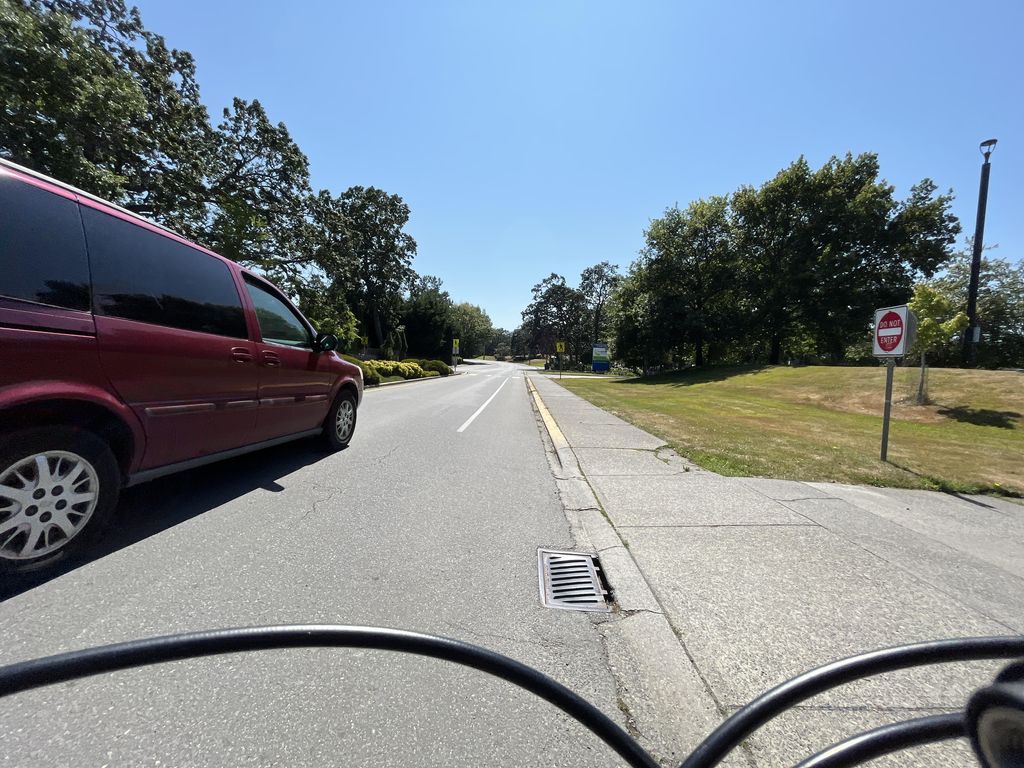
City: victoria